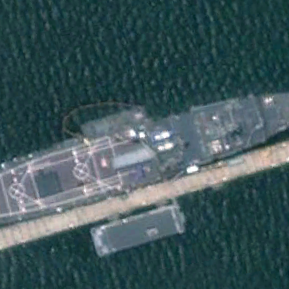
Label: combat